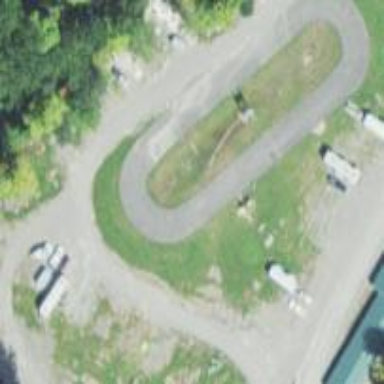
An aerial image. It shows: Karting raceway for sports activities.